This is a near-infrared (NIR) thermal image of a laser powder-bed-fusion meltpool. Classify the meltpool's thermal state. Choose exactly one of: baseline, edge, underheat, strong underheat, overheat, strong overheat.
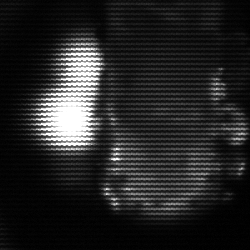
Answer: strong underheat